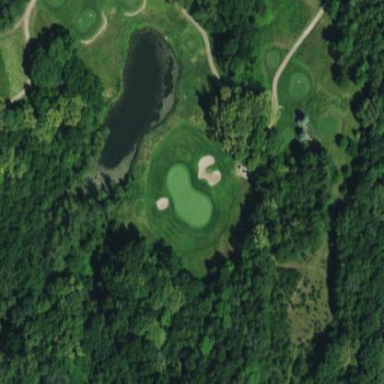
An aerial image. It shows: Area of rough grass used for golf.